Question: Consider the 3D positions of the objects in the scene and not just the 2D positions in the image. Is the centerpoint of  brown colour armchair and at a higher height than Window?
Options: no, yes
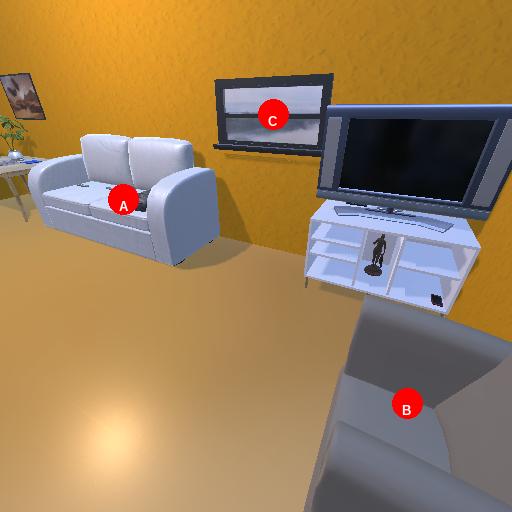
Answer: no